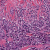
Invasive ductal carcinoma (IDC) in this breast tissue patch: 1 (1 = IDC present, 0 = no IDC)